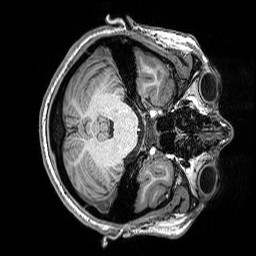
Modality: T1w
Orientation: axial
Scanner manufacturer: siemens
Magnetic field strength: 3 T
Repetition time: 2.5 s
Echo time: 0.00343 s